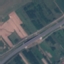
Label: Highway